Field crop: tomato
Growth stage: 1
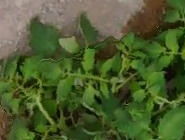
Species: tomato